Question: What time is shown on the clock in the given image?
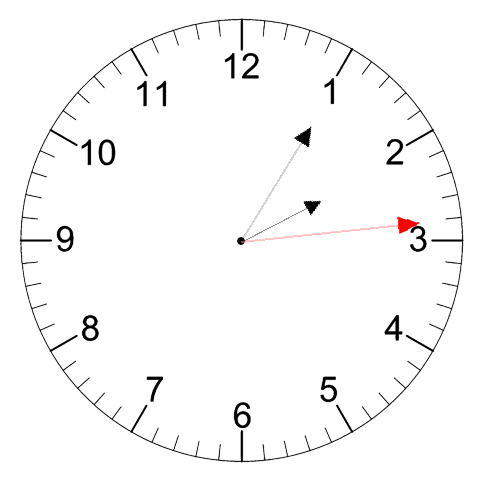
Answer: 02:05:14